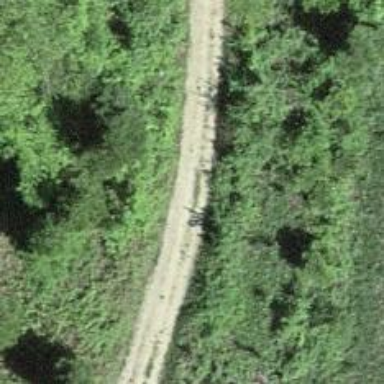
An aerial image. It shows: Gravel track used by forestry vehicles.